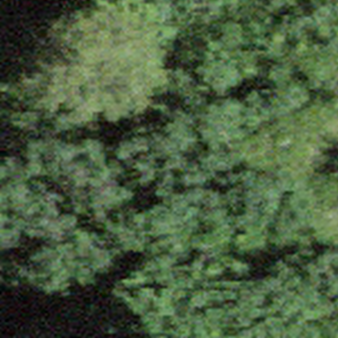
Label: other